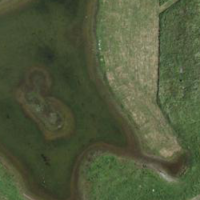
EUNIS habitat code: 21
Species observed at this site:
Alcedo atthis
Sylvia borin
Limosa lapponica
Limosa limosa
Aegithalos caudatus
Sylvia atricapilla
Spinus spinus
Poecile palustris
Scolopax rusticola
Larus michahellis
Ardea alba
Erithacus rubecula
Tringa glareola
Tringa totanus
Tringa erythropus
Tringa nebularia
Martes martes
Anas acuta
Tringa ochropus
Periparus ater
Himantopus himantopus
Cyanistes caeruleus
Lophophanes cristatus
Calidris ferruginea
Chloris chloris
Larus canus
Hydroprogne caspia
Passer domesticus
Pandion haliaetus
Remiz pendulinus
Mareca penelope
Passer montanus
Calidris alpina
Vanessa cardui
Spatula clypeata
Saxicola rubetra
Mareca strepera
Milvus migrans
Mergus merganser
Locustella luscinioides
Milvus milvus
Oriolus oriolus
Numenius phaeopus
Phylloscopus trochilus
Motacilla alba
Numenius arquata
Actitis hypoleucos
Oenanthe oenanthe
Anas crecca
Anser serrirostris
Emberiza citrinella
Gallinago gallinago
Strix aluco
Muscicapa striata
Chroicocephalus ridibundus
Platalea leucorodia
Phylloscopus collybita
Luscinia megarhynchos
Gallinula chloropus
Sitta europaea
Falco tinnunculus
Acrocephalus scirpaceus
Ficedula hypoleuca
Bubulcus ibis
Emberiza calandra
Acrocephalus arundinaceus
Acrocephalus schoenobaenus
Lanius excubitor
Anas platyrhynchos
Alopochen aegyptiaca
Aythya ferina
Streptopelia decaocto
Ixobrychus minutus
Aythya fuligula
Regulus ignicapilla
Lanius collurio
Aythya marila
Carduelis carduelis
Nycticorax nycticorax
Phalacrocorax carbo
Egretta garzetta
Ciconia nigra
Ciconia ciconia
Corvus corone
Pernis apivorus
Ardea purpurea
Cygnus olor
Cuculus canorus
Dryocopus martius
Phoenicurus ochruros
Certhia familiaris
Phoenicurus phoenicurus
Corvus corax
Haliaeetus albicilla
Riparia riparia
Mergus serrator
Sturnus vulgaris
Troglodytes troglodytes
Phalaropus fulicarius
Corvus frugilegus
Aeshna cyanea
Turdus merula
Circus aeruginosus
Hirundo rustica
Upupa epops
Sterna hirundo
Turdus pilaris
Regulus regulus
Calidris pugnax
Coccothraustes coccothraustes
Delichon urbicum
Anax imperator
Certhia brachydactyla
Tachybaptus ruficollis
Tyto alba
Podiceps cristatus
Anthus trivialis
Turdus philomelos
Fulica atra
Falco subbuteo
Anthus spinoletta
Dendrocopos major
Turdus viscivorus
Falco peregrinus
Buteo buteo
Anthus pratensis
Alauda arvensis
Pica pica
Garrulus glandarius
Columba livia
Saxicola rubicola
Panurus biarmicus
Picus viridis
Charadrius hiaticula
Grus grus
Motacilla cinerea
Accipiter gentilis
Linaria cannabina
Fringilla coelebs
Tadorna tadorna
Columba palumbus
Chlidonias niger
Dryobates minor
Parus major
Columba oenas
Anser indicus
Anser anser
Ichthyaetus melanocephalus
Accipiter nisus